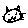
Label: cat